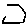
Label: hexagon